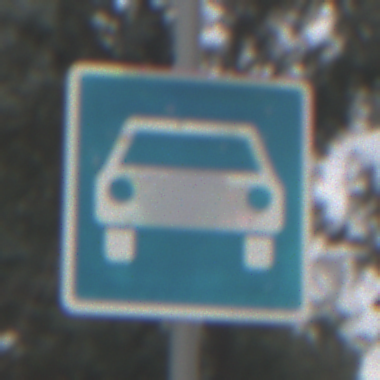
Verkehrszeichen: Kraftfahrstrasse
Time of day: MorningAfternoon
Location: Outdoor (Nature)
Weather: Overcast
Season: NotSpecified
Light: Natural